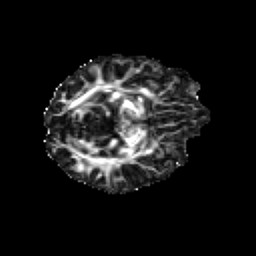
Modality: FA
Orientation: axial
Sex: female
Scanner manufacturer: siemens
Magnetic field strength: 3 T
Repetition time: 5 s
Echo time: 0.071 s